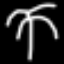
Label: palm tree